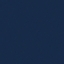
Land use / land cover class: SeaLake